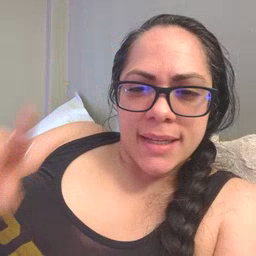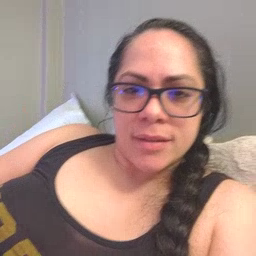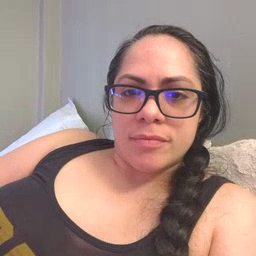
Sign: penny